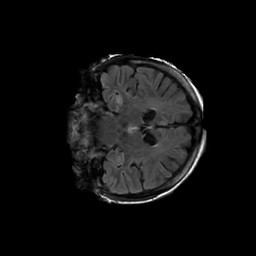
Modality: FLAIR
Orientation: coronal
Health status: ill
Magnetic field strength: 3 T